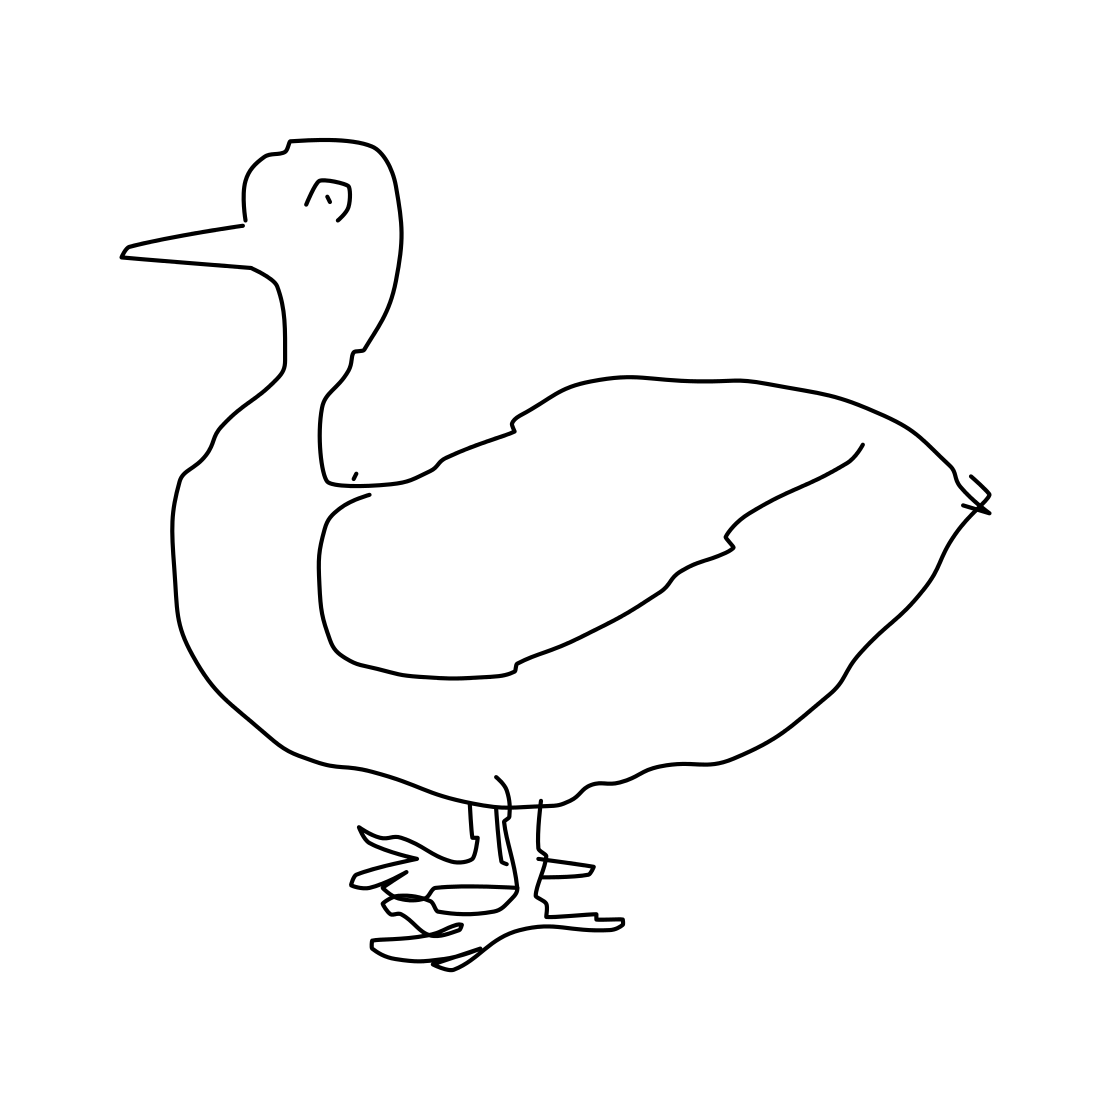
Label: pigeon